Brain MRI, t1w sequence, axial 2D slice.
Patient: age 30, sex M, weight 78 kg, height 1.78 m
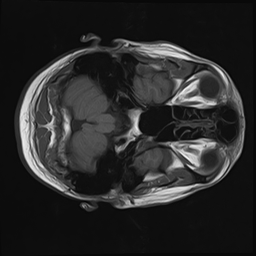